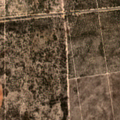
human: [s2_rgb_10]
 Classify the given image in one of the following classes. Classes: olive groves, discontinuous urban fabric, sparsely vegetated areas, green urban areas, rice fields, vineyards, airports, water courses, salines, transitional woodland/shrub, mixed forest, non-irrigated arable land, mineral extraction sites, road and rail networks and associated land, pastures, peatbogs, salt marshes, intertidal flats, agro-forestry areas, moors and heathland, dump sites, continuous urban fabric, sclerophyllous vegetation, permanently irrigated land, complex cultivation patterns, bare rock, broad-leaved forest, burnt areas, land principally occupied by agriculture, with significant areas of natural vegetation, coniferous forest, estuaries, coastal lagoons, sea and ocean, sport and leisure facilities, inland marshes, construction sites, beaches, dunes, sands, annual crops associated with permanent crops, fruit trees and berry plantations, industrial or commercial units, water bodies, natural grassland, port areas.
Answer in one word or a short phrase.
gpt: continuous urban fabric